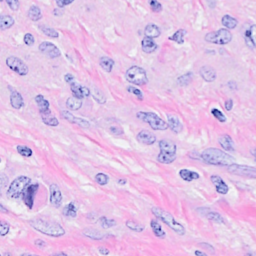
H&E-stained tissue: Breast